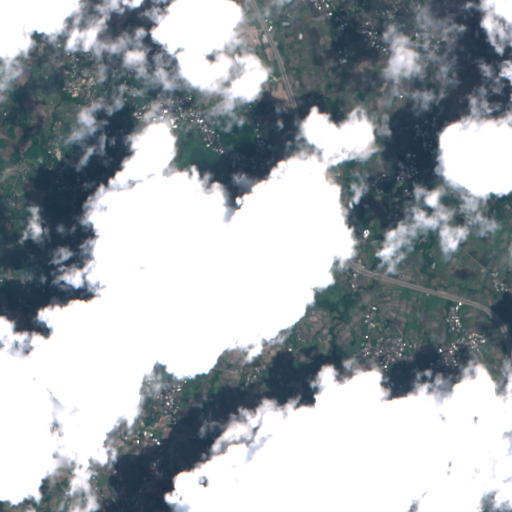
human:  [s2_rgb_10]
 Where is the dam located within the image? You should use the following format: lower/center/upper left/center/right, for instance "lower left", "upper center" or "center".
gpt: The dam is located in the upper center of the image.
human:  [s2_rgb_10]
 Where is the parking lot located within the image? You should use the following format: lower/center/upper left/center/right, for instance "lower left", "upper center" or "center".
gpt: The parking lot is located in the lower left of the image.
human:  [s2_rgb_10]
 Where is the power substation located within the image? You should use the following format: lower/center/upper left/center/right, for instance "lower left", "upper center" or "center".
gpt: The power substation is located in the upper left of the image.
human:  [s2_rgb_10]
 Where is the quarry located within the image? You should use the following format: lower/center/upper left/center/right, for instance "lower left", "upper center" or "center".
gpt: There is no quarry in the image.